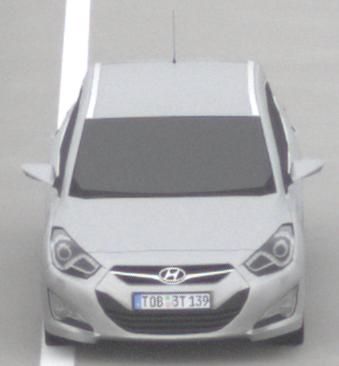
Make: Hyundai
Model: i40 Kombi 1.6 GDI
Detailed model: i40 (VF) Kombi
Model produced from: 2012/08
Model produced until: 2013/09
Doors: 5
Color: white
Road condition: dry road
Daytime: morning or afternoon
Contrast: low contrast